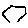
Label: hexagon